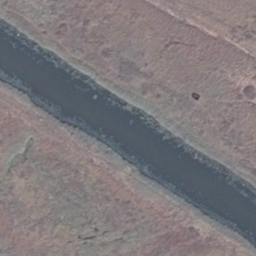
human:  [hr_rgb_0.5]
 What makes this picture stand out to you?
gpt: river